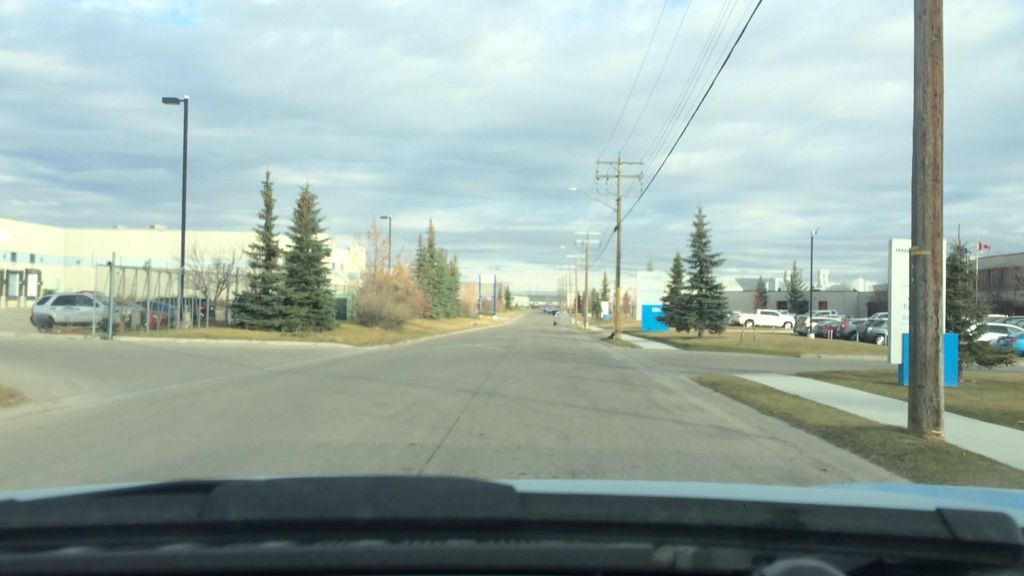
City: calgary